Chest X-ray:
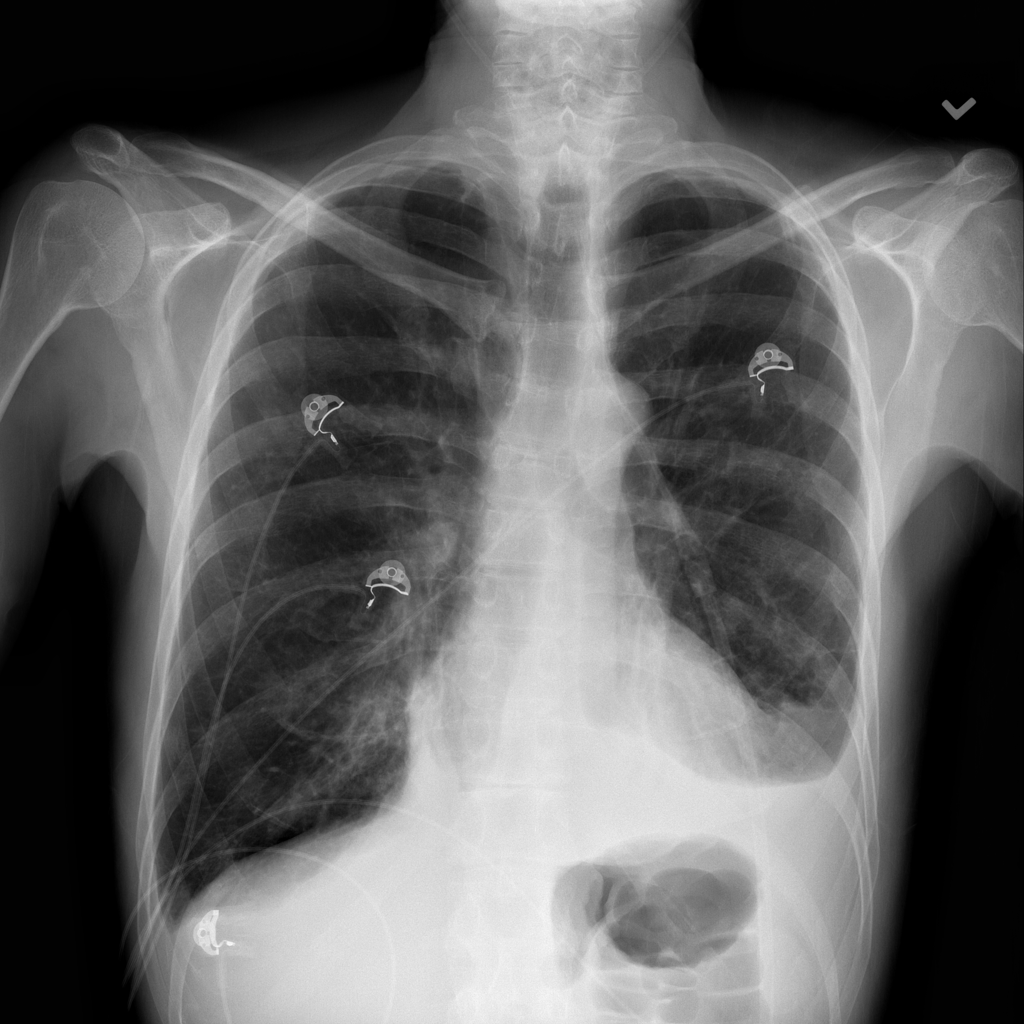
Findings: Atelectasis, Effusion, Emphysema, Consolidation
No abnormal finding: no